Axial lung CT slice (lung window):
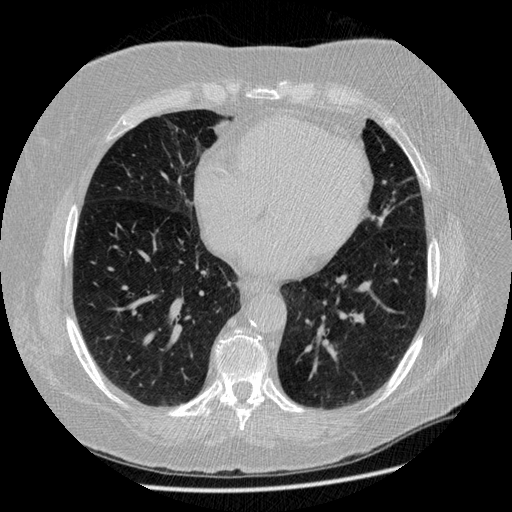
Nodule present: no